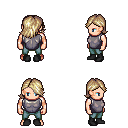
a pixel art fantasy rpg character, male body template, human, light skin, steel chest armor, teal pants, white blonde swoop hairstyle, black shoes, four views (front, back, left, right), 2x2 character sprite sheet, small pixel art, hard edges, no anti-aliasing